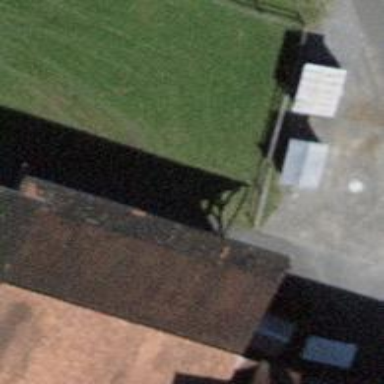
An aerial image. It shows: Farm auxiliary building.